Question: I installed Qt5 and since Phonon is not supported in Qt5 I'm forced to use something else, so I decided to use QtMultimedia.
.pro file:
'''
QT += core gui
CONFIG += mobility
MOBILITY += multimedia
'''
.cpp code:
'''
#include "mainwindow.h"
#include "ui_mainwindow.h"
#include <QtGui>
#include <QtCore>
#include <QtMultimedia/QMediaPlayer>
...
void MainWindow::on_pushButton_clicked()
{
QMediaPlayer *player = new QMediaPlayer(this);
player->setVolume(50);
player->setMedia(QUrl::fromLocalFile("some_path"));
player->play();
}
'''
But I'm getting following errors:

How can I solve this. Thank you
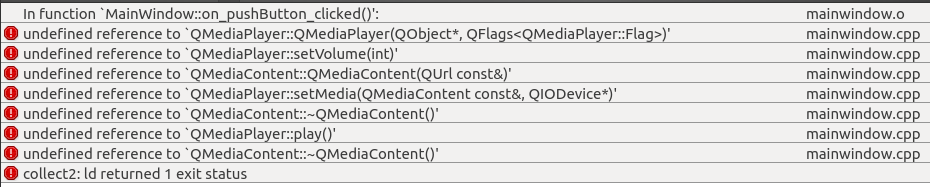
Answer: Add module to QT in .pro file, and then build your project:
'''
QT += core gui multimedia
'''
In Qt 5 that QMediaPlayer class is in multimedia <URL>.
And you might want the <URL>
LE: Use the include without module folder:
'''
#include <QMediaPlayer>
'''